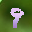
Label: 9